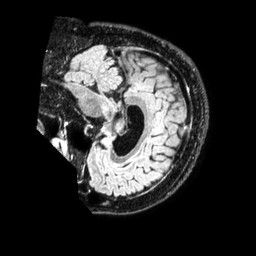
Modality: FLAIR
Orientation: sagittal
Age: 62
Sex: male
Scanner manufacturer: philips
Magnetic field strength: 1.5 T
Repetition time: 4.8 s
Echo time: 0.3512 s